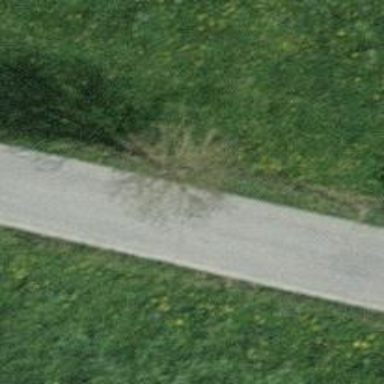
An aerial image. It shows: Single tag "natural: tree."